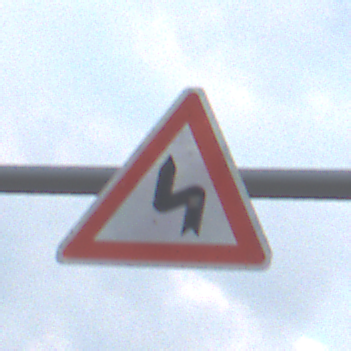
Verkehrszeichen: DoppelkurveZunaechstLinks
Umgebung: Outdoor, Nature
Tageszeit: SunriseSunset
Wetter: PartlyCloudy
Licht: Natural
Jahreszeit: NotSpecified
Kontrast: LowContrast